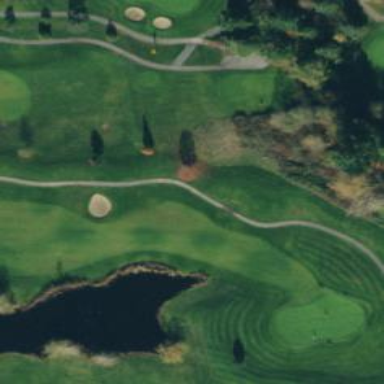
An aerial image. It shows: Path for both road and golf.